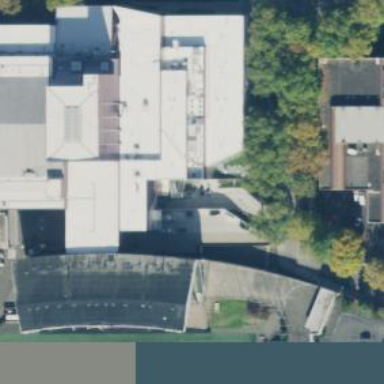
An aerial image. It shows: Arts centre located in building.